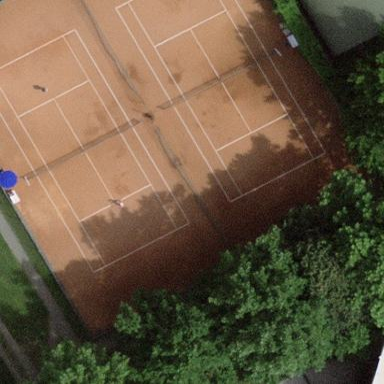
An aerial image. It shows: Tennis court on pitch.